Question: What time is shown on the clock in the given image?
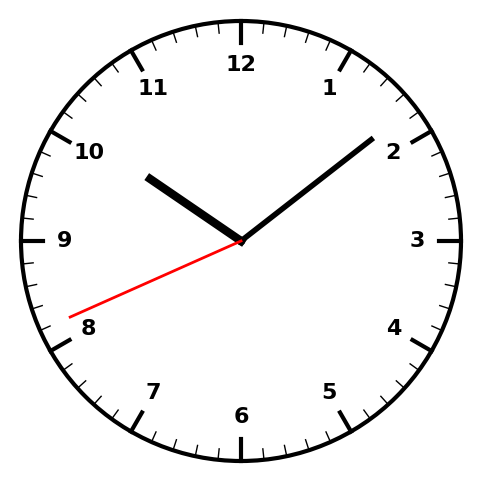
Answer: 10:08:41